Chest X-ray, PA view. Patient: 34 years old, sex M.
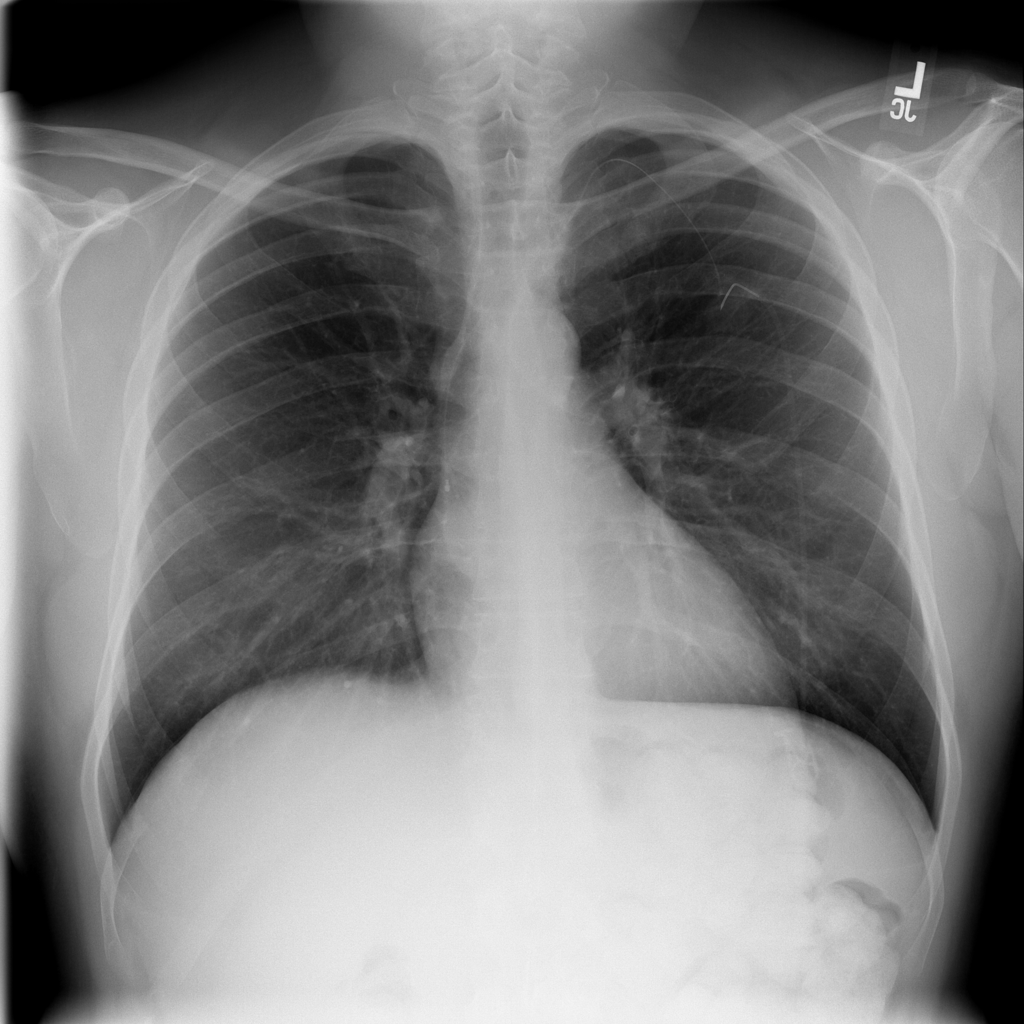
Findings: No Finding